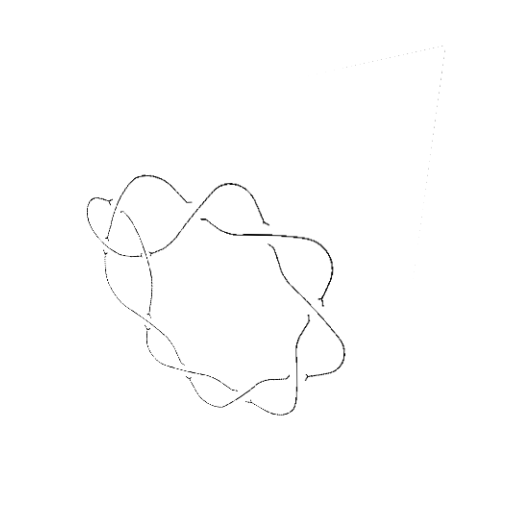
Crossing number: 10